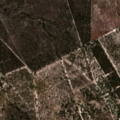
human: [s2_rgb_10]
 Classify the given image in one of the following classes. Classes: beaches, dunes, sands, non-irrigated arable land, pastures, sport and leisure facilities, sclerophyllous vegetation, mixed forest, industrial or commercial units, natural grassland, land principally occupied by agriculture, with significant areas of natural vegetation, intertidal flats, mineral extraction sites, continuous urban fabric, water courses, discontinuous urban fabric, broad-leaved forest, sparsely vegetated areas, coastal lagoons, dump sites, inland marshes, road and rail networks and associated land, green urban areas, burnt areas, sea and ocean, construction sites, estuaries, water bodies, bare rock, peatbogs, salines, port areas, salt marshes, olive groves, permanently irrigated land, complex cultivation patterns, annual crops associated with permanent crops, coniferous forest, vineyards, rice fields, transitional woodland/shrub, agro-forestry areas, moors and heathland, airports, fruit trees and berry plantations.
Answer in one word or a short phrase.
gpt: continuous urban fabric